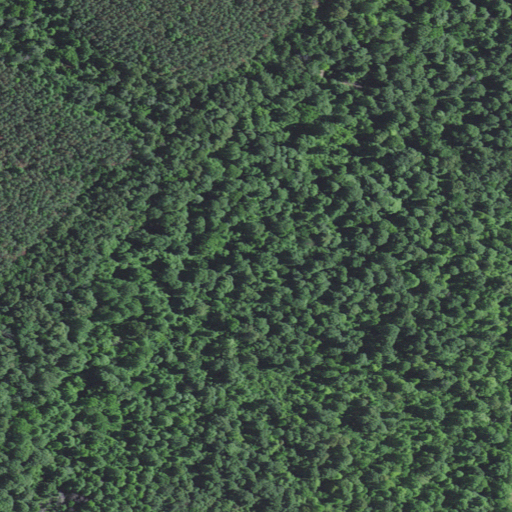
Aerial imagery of cliff(s) in Kentucky named Lockhart Bluff containing deciduous forest, evergreen forest, and mixed forest